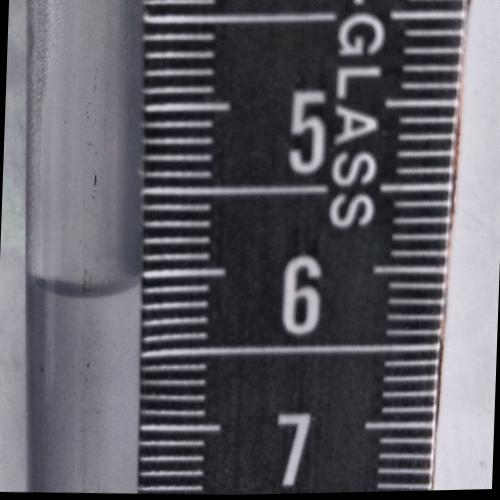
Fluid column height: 6.1 cm